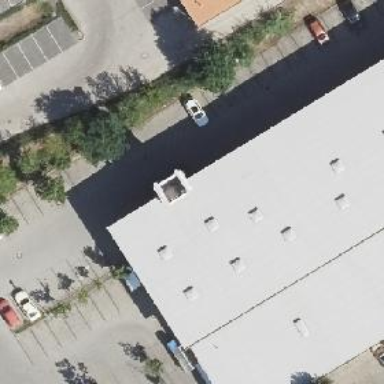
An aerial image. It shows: Car shop.